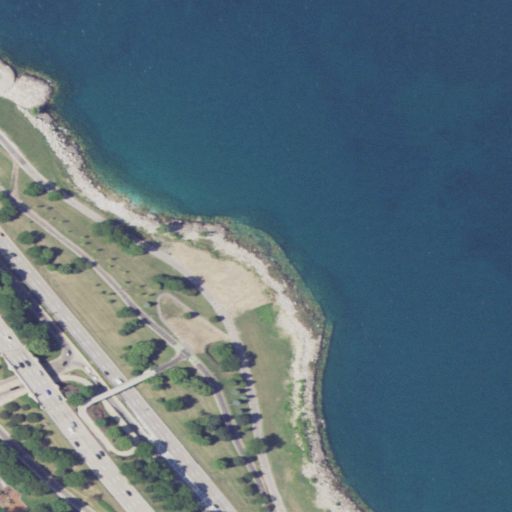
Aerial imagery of cape in Illinois named Morgan Point containing open water, medium intensity development, barren land, low intensity development, and high intensity development